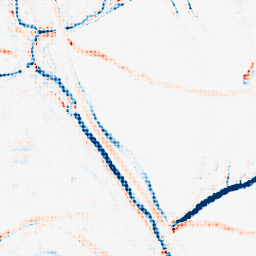
Category: morphological
Decomposition family: morphological_rect
Decomposition parameters: operation: average
width: 5
height: 10
Upsampling method: sinc_blackman
Upsampling parameters: scale: 4
kernel_size: 4
Upsampling scale: 4